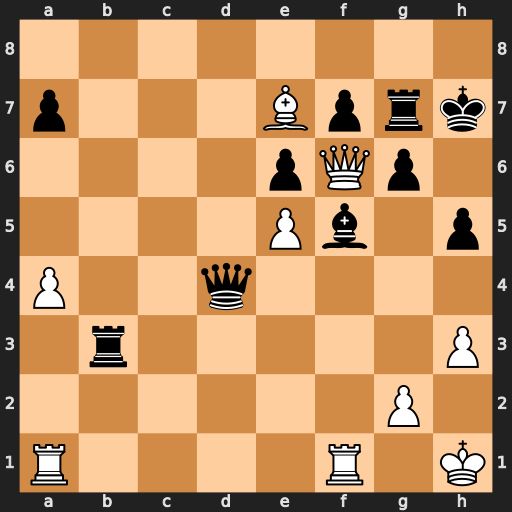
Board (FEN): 8/p3Bprk/4pQp1/4Pb1p/P2q4/1r5P/6P1/R4R1K
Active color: w
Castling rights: -
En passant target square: -
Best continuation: Bf8 Rg8 Qxf7+